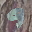
Label: 9